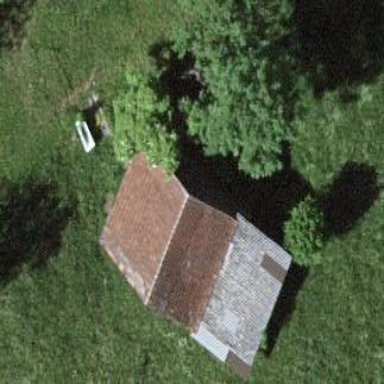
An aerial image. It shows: Shed.